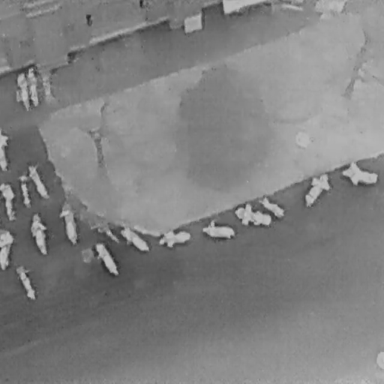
There are 18 Bicycles in the infrared image.